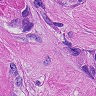
Metastatic tissue present: yes